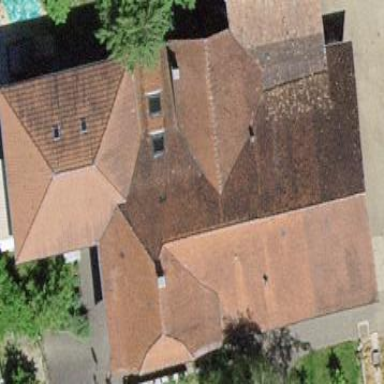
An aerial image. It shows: Simple and straightforward house.